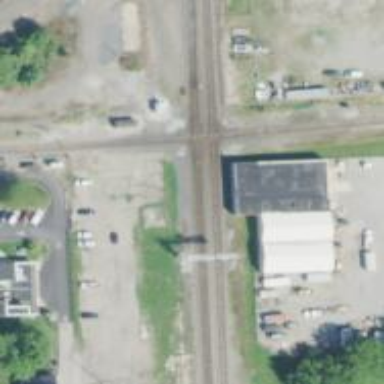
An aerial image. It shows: Railway crossing.